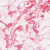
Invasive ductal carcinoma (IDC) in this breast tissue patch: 0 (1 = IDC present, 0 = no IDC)